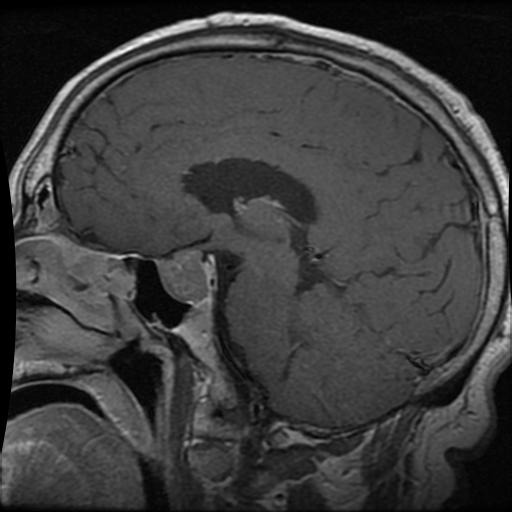
Label: pituitary